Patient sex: F
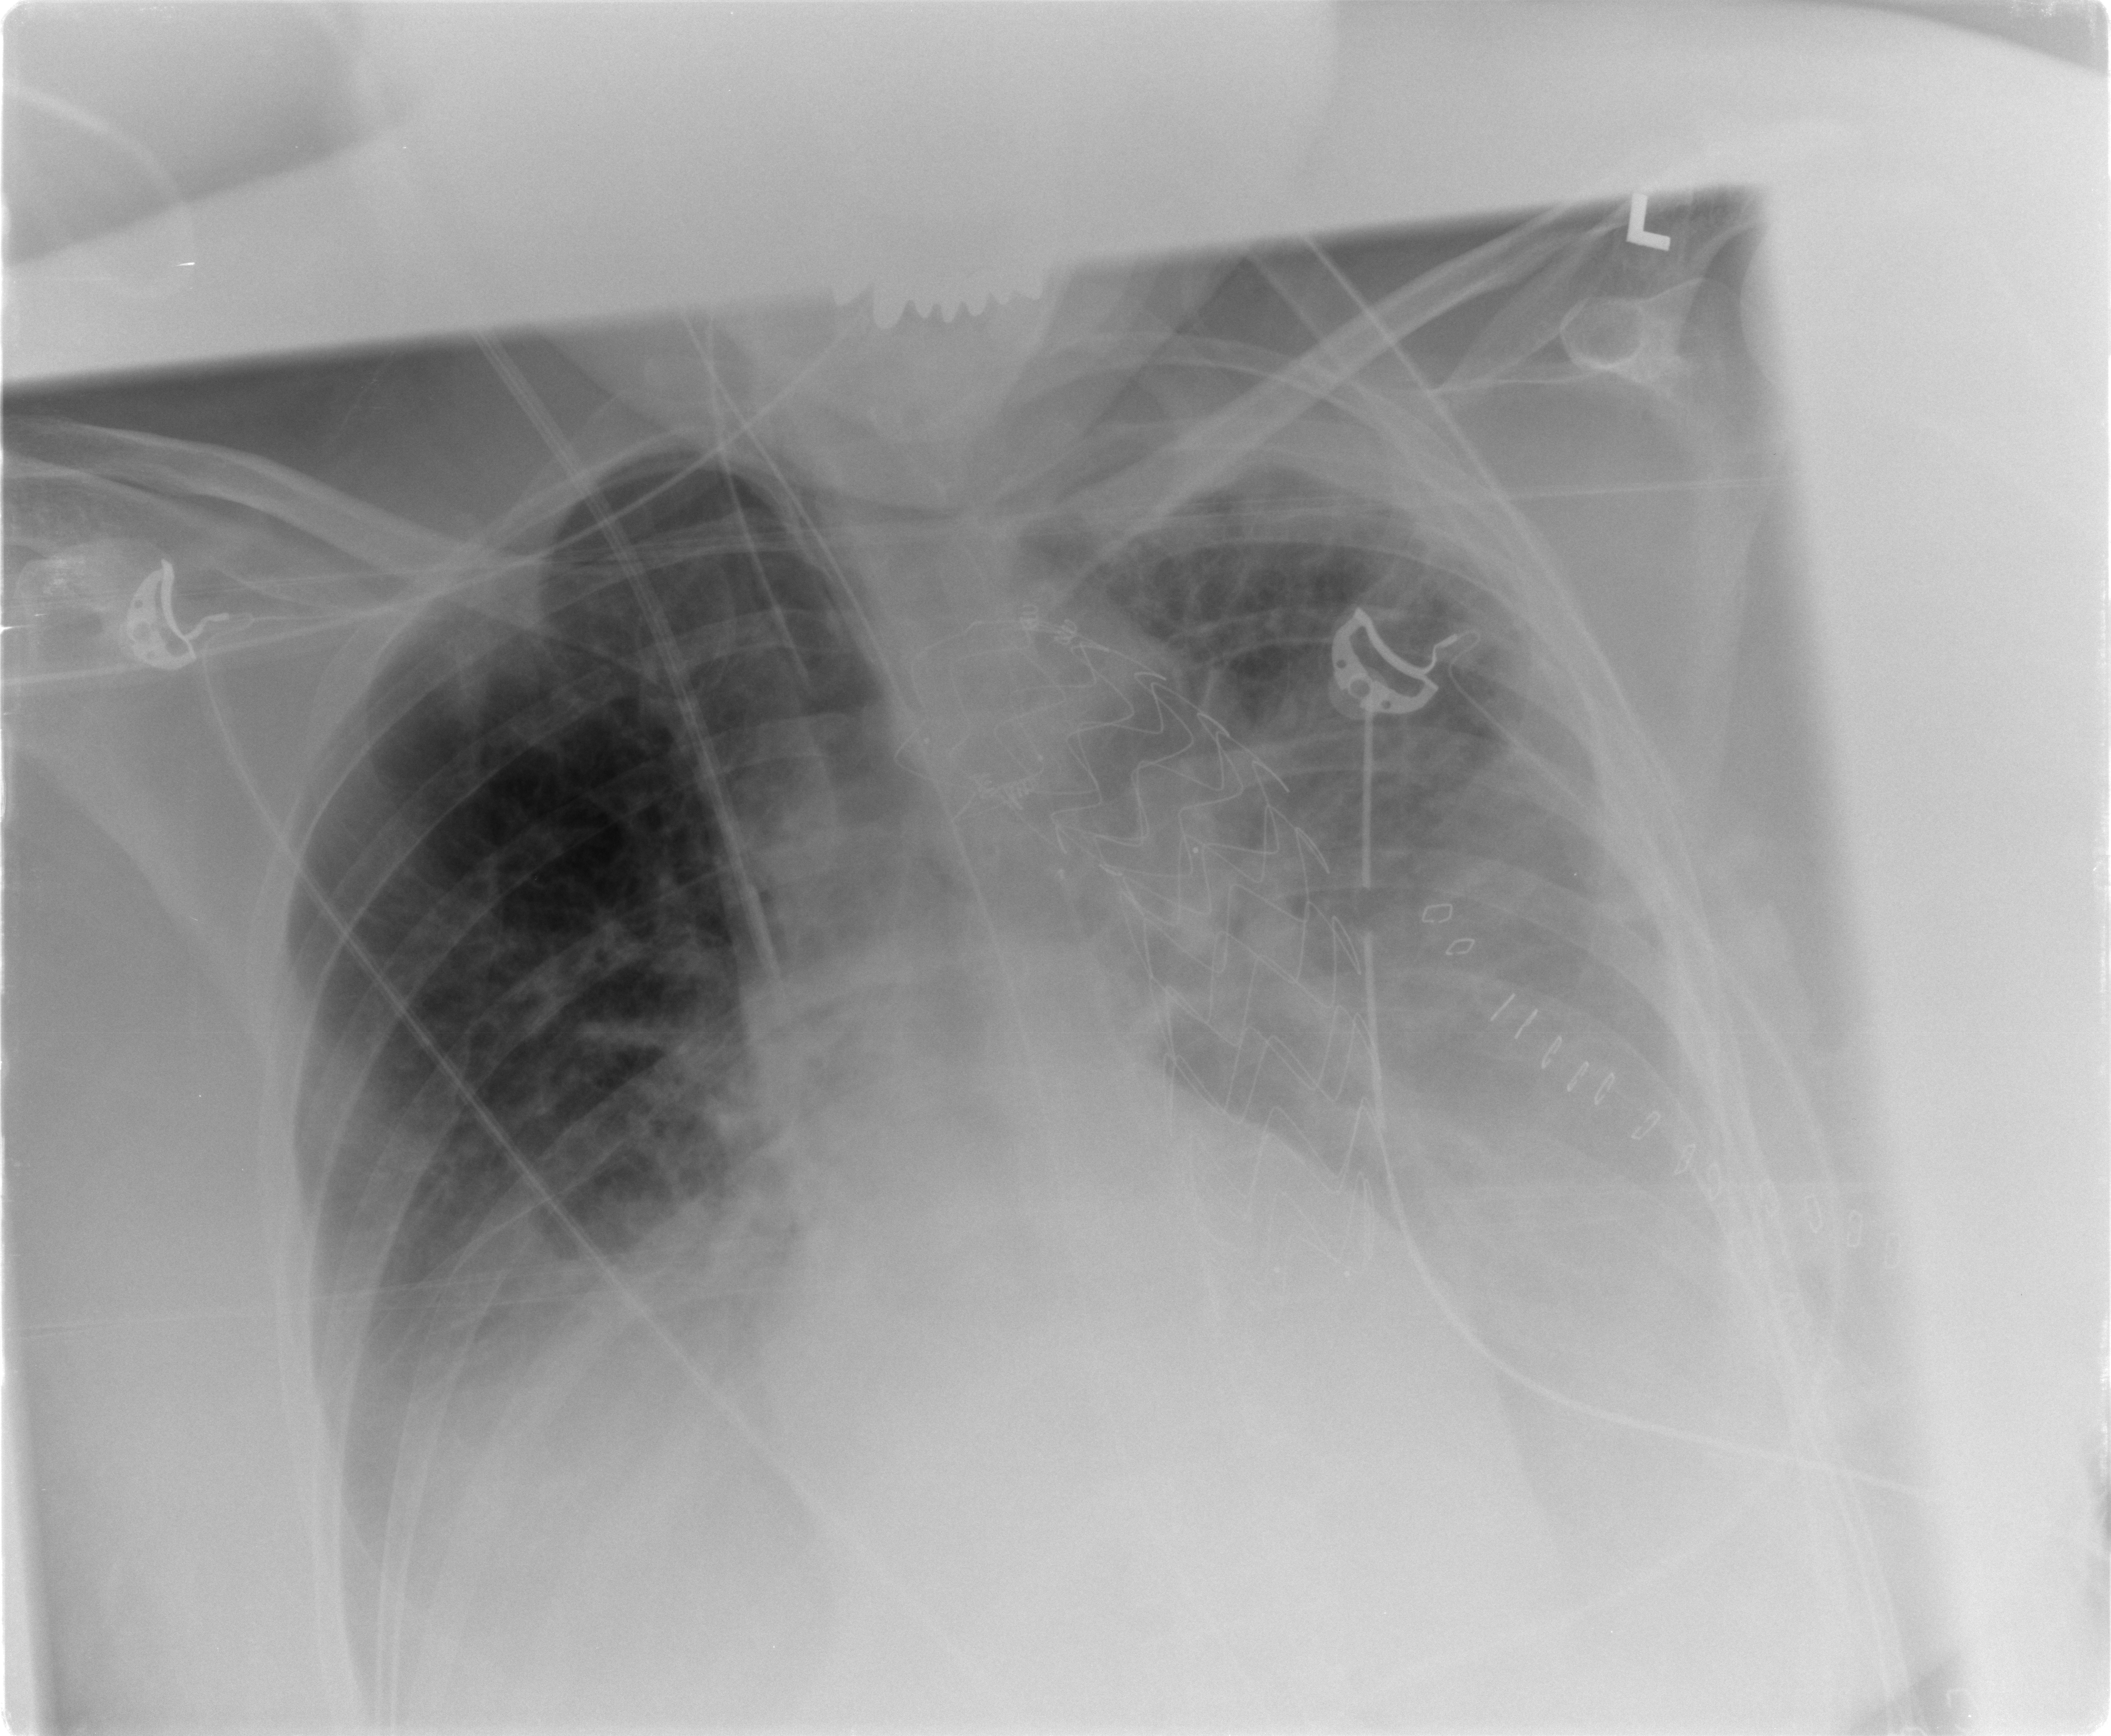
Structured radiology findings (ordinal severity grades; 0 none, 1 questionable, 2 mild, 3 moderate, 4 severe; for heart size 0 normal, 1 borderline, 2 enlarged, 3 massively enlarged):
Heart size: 0
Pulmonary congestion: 2
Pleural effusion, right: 0
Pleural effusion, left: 3
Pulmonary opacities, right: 0
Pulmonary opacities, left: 3
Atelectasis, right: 2
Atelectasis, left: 2